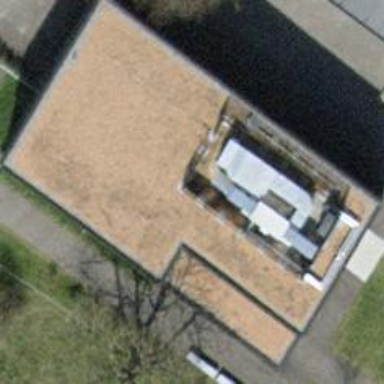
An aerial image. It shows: School building with flat roof.